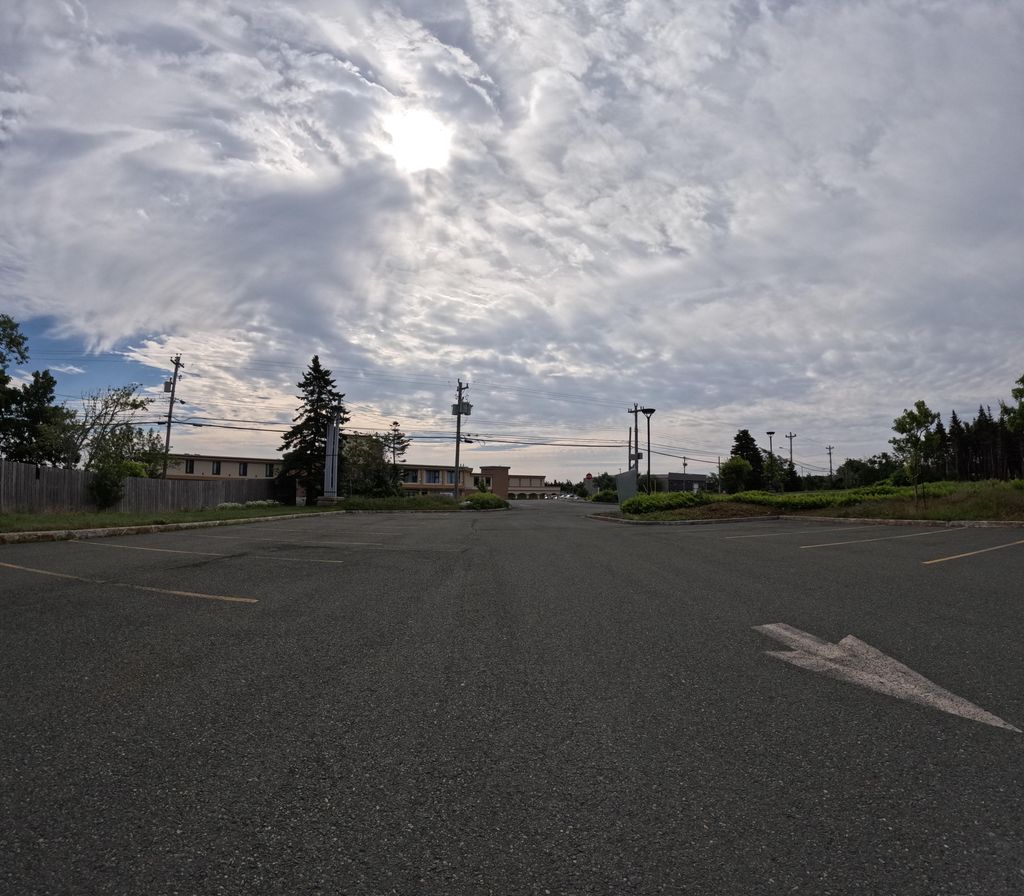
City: st_johns